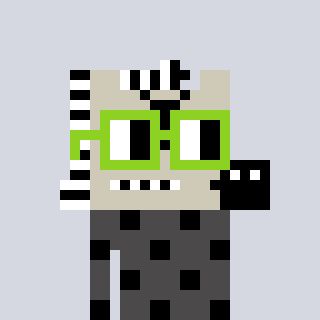
a pixel art character with square light green glasses, a zebra-shaped head and a grayscale-colored body on a cool background